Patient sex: M
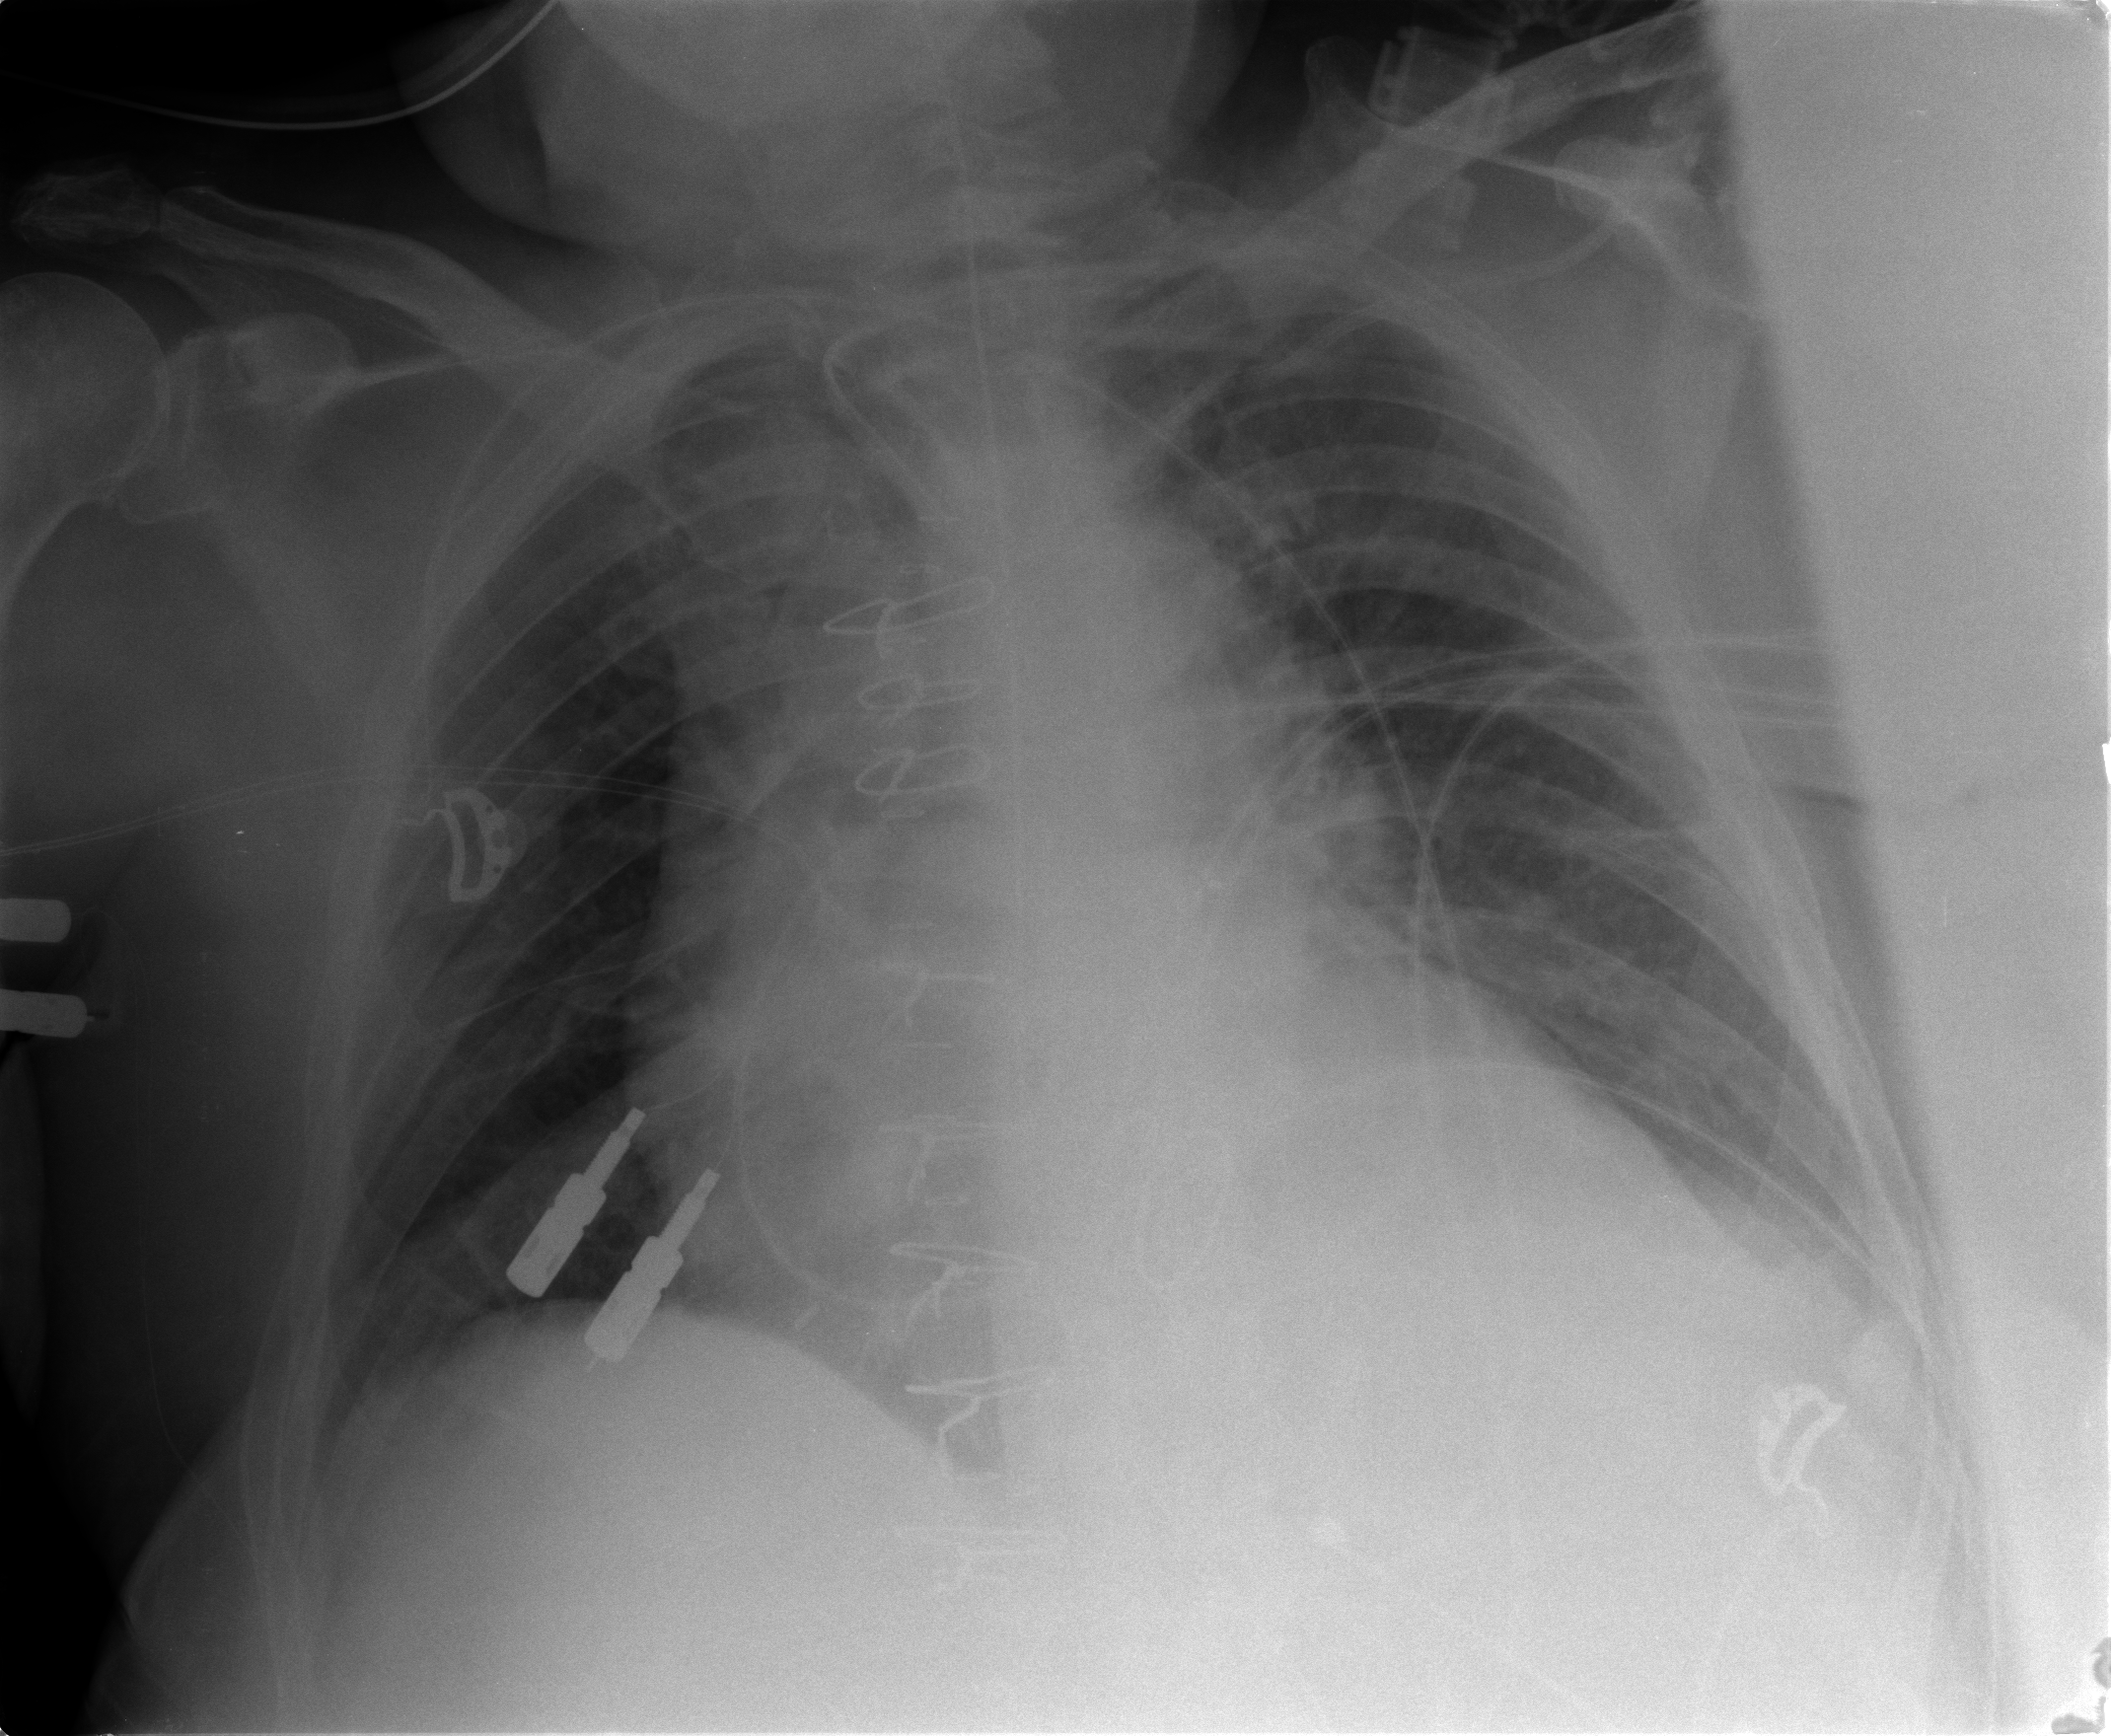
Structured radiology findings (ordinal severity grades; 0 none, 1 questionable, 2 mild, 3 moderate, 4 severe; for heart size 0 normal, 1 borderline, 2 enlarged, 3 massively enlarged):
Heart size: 3
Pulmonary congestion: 2
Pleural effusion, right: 1
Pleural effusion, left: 2
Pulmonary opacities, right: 0
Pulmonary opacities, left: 0
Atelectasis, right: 2
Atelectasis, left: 2